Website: ulta-beauty
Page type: customer-info-address
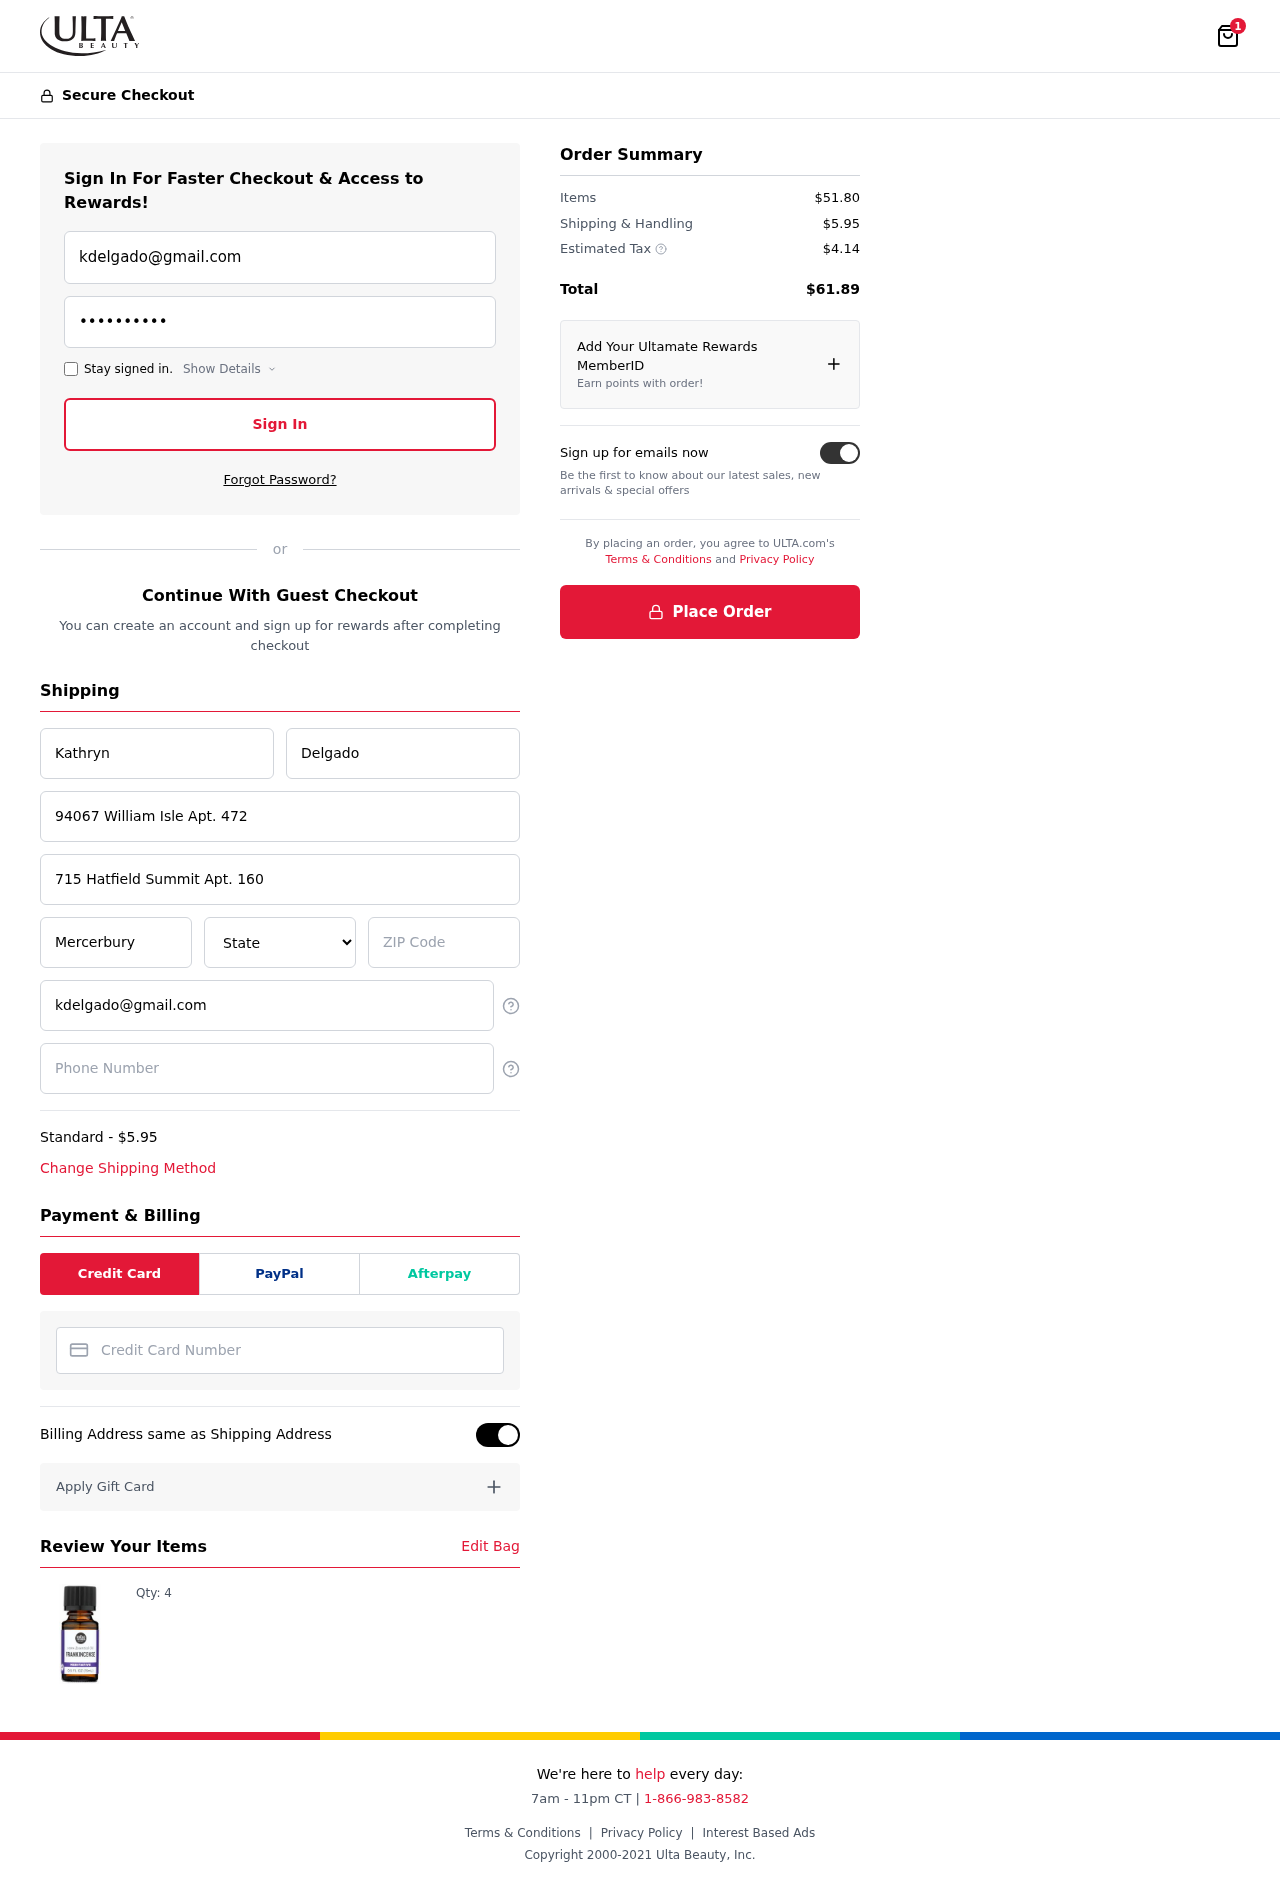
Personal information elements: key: PII_CARD_NUMBER
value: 6511 9891 6108 4366
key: PII_CITY
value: Mercerbury
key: PII_EMAIL
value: kdelgado@gmail.com
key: PII_FIRSTNAME
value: Kathryn
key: PII_LASTNAME
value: Delgado
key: PII_PHONE
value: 6997854032
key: PII_POSTCODE
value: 09628
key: PII_STATE
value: GU
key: PII_STREET
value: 94067 William Isle Apt. 472
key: PII_STREET2
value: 715 Hatfield Summit Apt. 160
Product elements: key: PRODUCT1_QUANTITY
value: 4
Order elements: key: ORDER_NUM_ITEMS
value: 1
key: ORDER_SHIPPING_COST
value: $5.95
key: ORDER_ITEMS_TOTAL
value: $51.80
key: ORDER_SHIPPING_COST2
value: $5.95
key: ORDER_TAX
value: $4.14
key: ORDER_TOTAL
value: $61.89